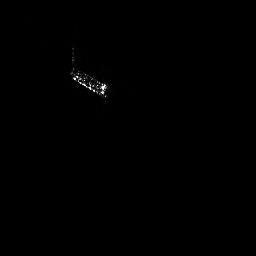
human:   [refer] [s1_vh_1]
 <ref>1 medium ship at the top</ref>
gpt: <box>[[25, 21, 41, 37, 0]]</box>